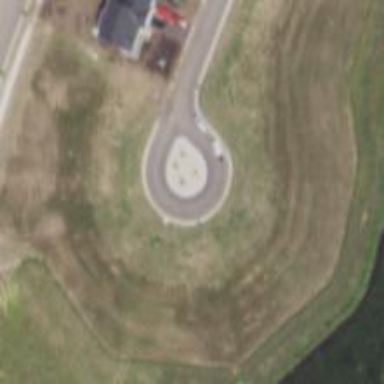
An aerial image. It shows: Turning loop on the road.